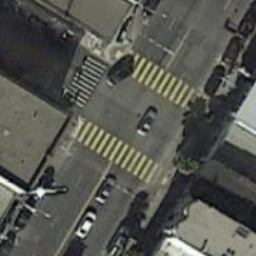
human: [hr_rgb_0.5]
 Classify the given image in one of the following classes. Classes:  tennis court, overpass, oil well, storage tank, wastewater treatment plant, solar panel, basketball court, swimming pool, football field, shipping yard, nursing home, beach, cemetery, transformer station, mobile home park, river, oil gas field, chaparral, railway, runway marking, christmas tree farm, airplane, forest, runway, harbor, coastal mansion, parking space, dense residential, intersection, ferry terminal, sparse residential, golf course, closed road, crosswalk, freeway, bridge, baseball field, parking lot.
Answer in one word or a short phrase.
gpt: crosswalk